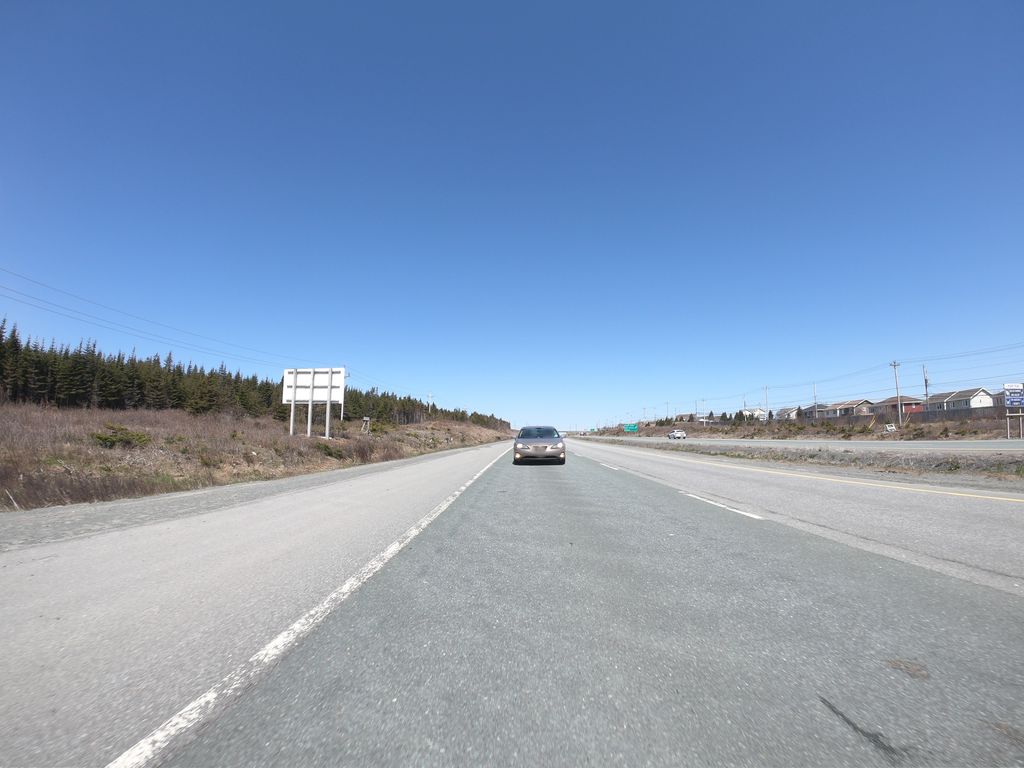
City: st_johns